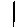
Label: line